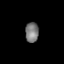
Tissue: prostate
Cell type: T cells
Senescence score: 0.2308
Nuclear area (px): 260
Mean DAPI intensity: 122.142